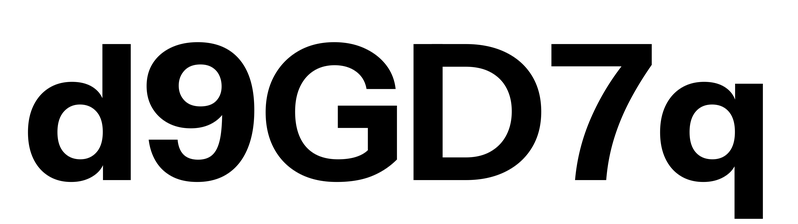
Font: InstrumentSans_Bold